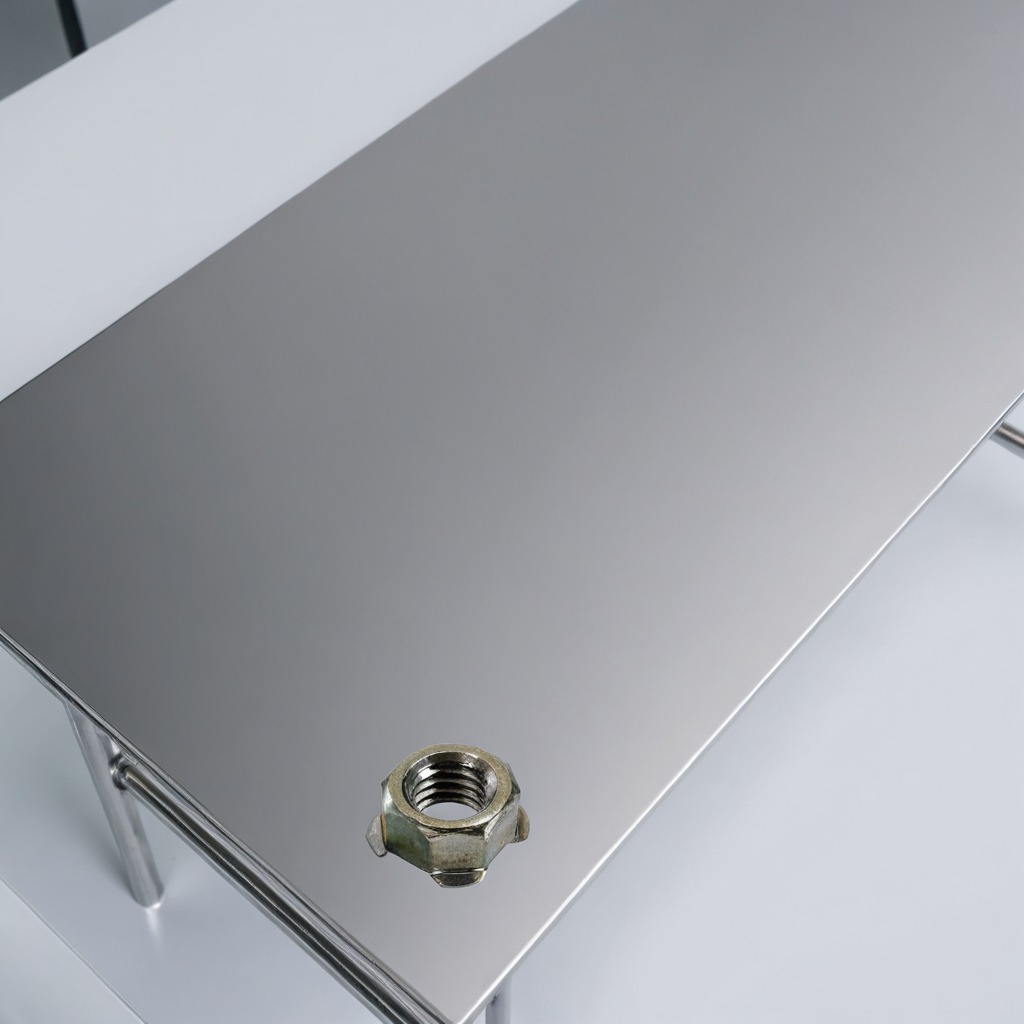
A metal nut is lying on a stainless steel table in a high-end prototyping lab.